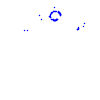
Particle: proton